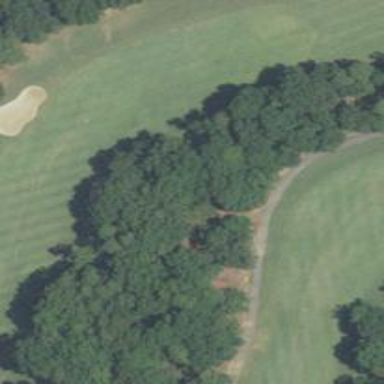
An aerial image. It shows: Golf fairway surrounded by grass.